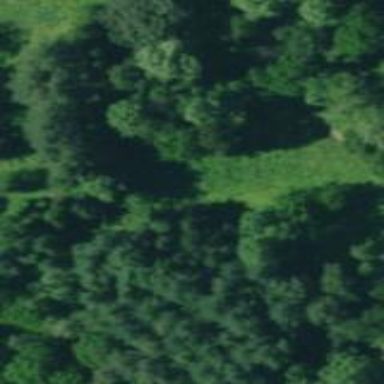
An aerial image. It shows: Evergreen needle-leaved woodland.